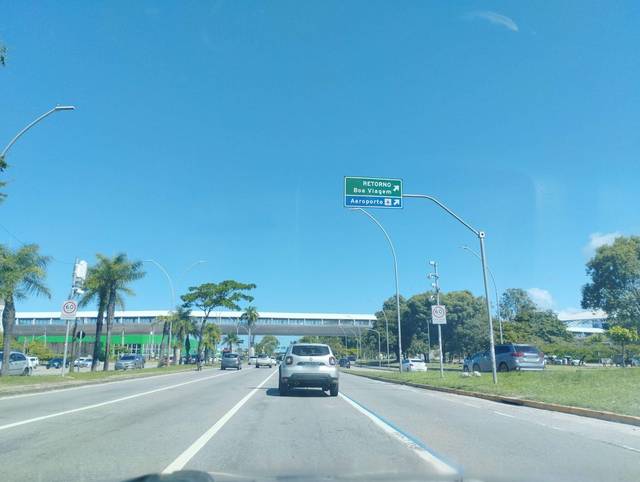
Region: Brazil
Coordinates: -8.131, -34.916